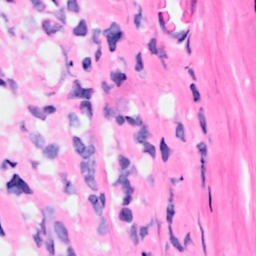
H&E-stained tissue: Breast